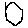
Label: hexagon